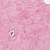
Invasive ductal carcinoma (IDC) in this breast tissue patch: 0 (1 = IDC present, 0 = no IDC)